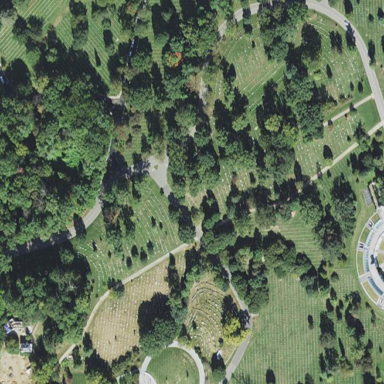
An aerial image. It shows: Sector in the cemetery.